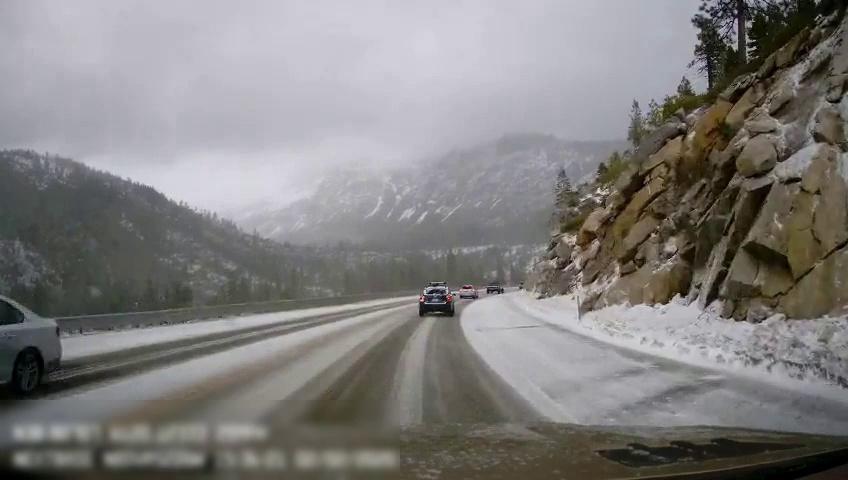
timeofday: Day
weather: Snowy
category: Drivable Space
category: Vehicles | Car
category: Vehicles | Car
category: Vehicles | Truck
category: Vehicles | Car
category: Lanes | Current Lane